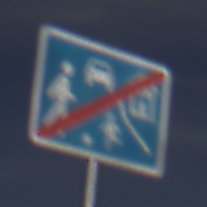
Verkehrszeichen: EndeVerkehrsberuhigterBereich
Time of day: MorningAfternoon
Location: Outdoor (Nature)
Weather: PartlyCloudy
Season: NotSpecified
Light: Natural